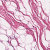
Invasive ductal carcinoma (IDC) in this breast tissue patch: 0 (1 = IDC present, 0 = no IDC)